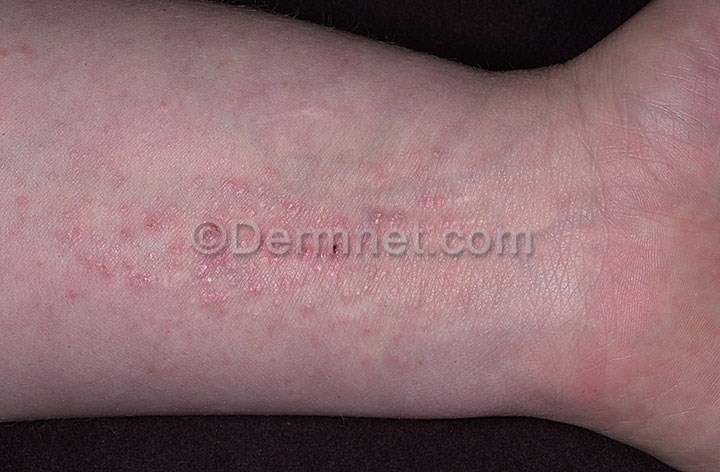
Disease: Atopic Dermatitis Photos